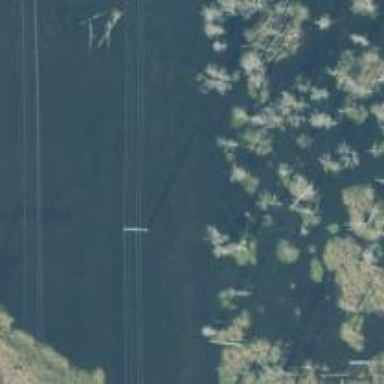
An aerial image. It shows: Power pole.